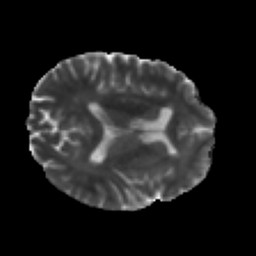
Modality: MD
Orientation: axial
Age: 48
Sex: male
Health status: healthy
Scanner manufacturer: philips
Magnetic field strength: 3 T
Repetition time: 4.378 s
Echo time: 0.09797 s